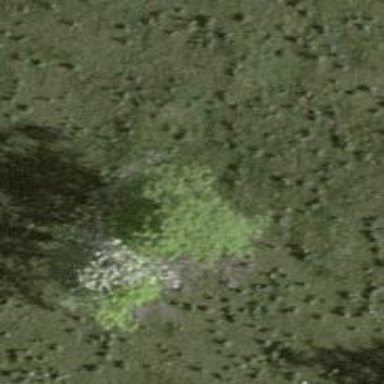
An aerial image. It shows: Single tag "natural: tree."